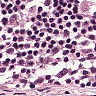
Metastatic tissue present: no